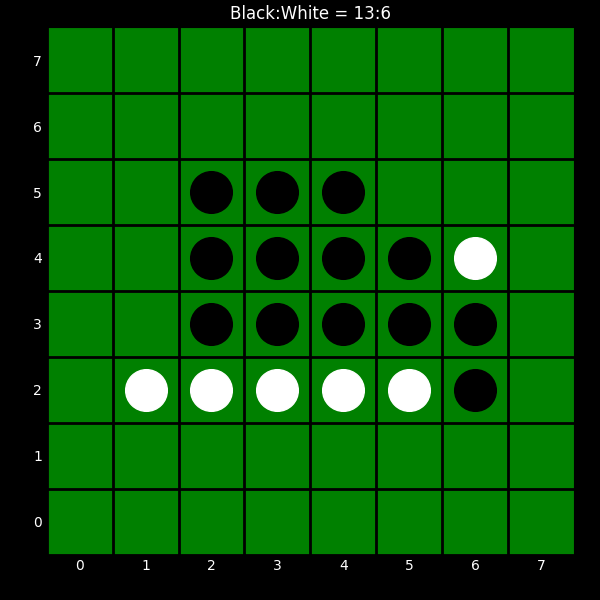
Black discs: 13
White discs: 6